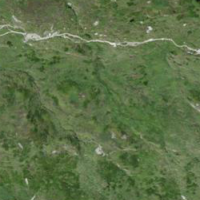
EUNIS habitat code: 26
Species observed at this site:
Platanthera bifolia
Rhododendron ferrugineum
Dactylorhiza maculata
Lotus corniculatus